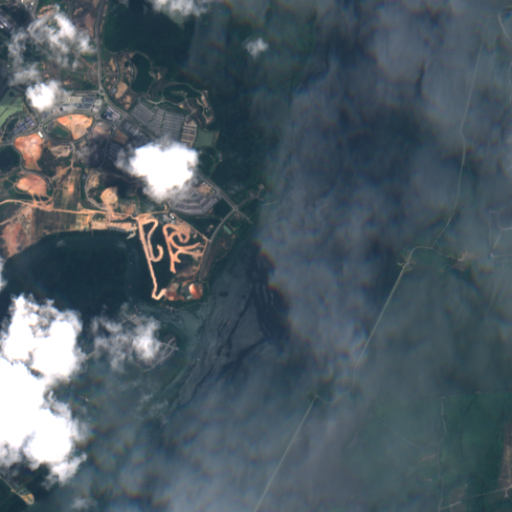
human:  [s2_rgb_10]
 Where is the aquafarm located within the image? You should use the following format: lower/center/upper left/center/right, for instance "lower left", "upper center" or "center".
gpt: The aquafarm is located in the lower left of the image.
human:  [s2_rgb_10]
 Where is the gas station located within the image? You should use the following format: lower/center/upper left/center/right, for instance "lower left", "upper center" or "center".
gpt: The gas station is located in the upper left of the image.
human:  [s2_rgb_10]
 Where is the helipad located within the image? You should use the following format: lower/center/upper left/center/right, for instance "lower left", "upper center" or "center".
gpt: The helipad is located in the center of the image.
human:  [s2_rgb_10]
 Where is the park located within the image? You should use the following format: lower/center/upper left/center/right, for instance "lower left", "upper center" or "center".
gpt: The park is located in the upper left of the image.
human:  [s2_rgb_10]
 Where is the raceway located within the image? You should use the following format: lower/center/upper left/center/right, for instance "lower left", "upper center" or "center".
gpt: The raceway is located in the upper left of the image.
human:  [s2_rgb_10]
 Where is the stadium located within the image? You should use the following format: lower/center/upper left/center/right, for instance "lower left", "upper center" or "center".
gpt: The stadium is located in the upper left of the image.
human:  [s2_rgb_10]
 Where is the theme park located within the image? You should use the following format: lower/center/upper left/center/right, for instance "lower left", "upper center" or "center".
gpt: The theme park is located in the upper left of the image.
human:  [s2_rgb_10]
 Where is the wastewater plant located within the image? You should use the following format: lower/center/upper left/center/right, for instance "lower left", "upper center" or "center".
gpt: The wastewater plant is located in the upper left of the image.
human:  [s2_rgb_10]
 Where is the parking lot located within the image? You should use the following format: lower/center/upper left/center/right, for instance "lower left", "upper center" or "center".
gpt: There is no parking lot in the image.